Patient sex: M
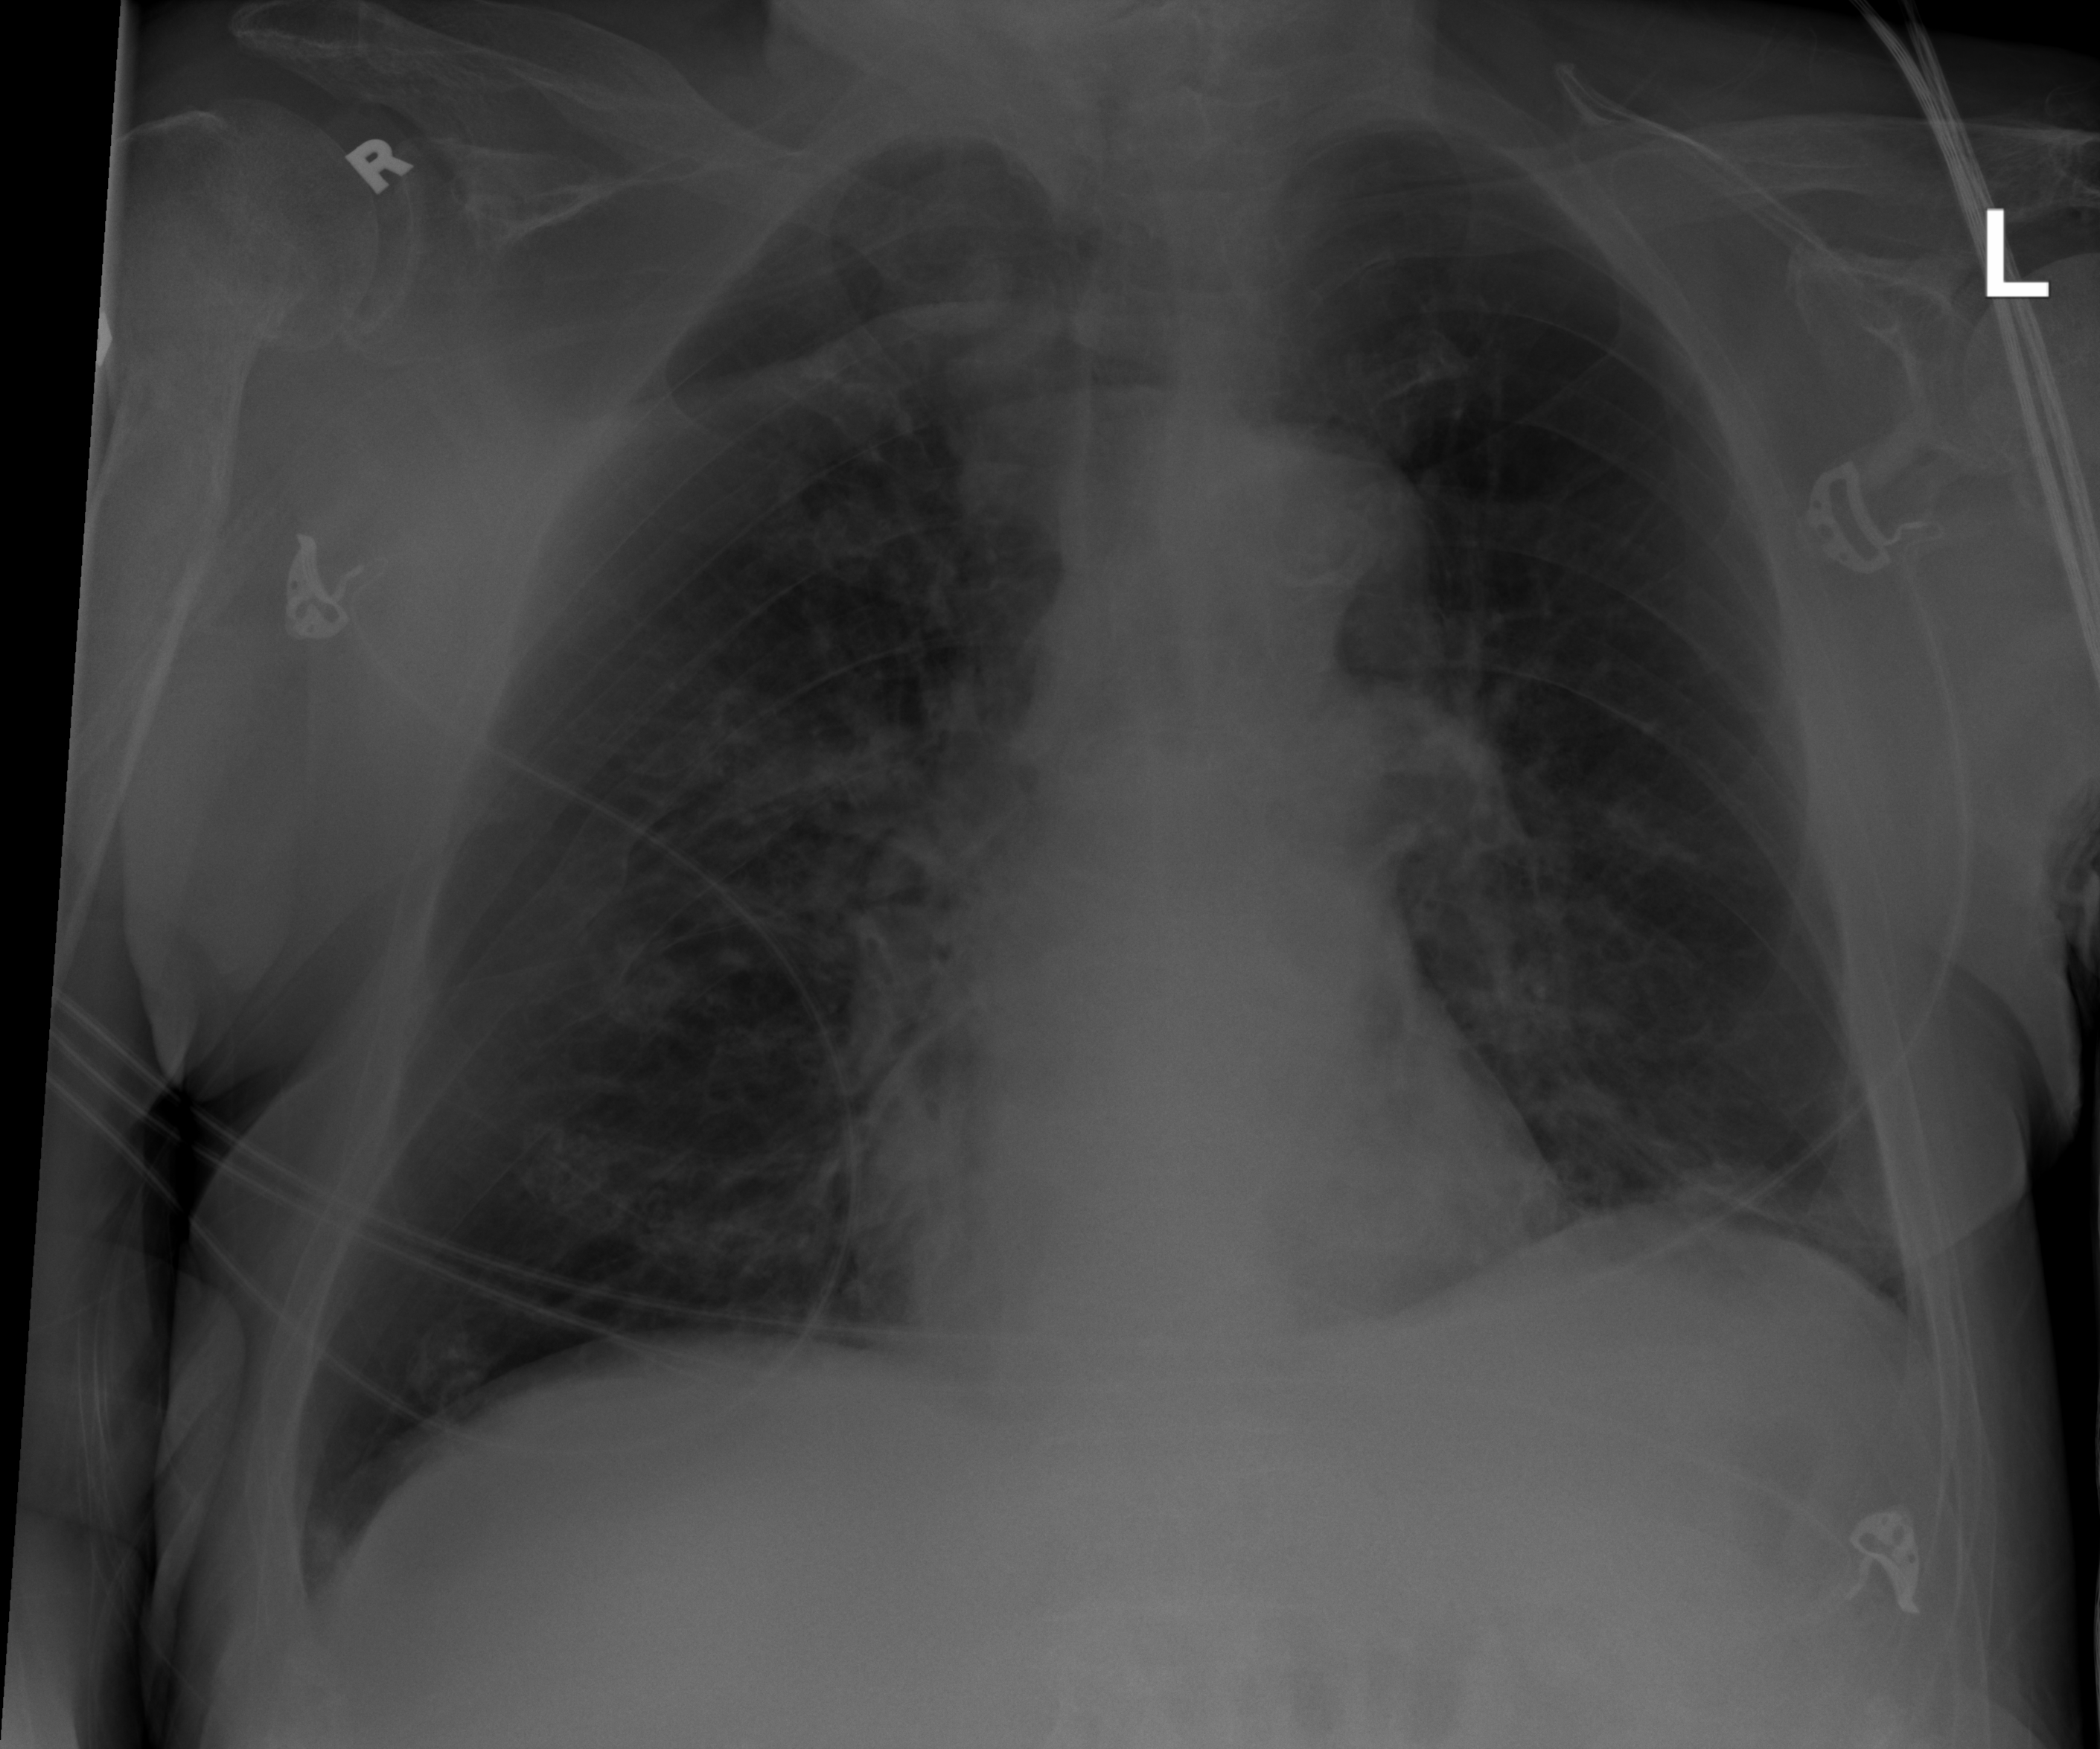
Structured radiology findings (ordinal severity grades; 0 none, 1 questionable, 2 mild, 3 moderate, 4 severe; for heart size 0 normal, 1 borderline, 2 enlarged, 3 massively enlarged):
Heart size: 0
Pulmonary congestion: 0
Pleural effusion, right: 0
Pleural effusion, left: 0
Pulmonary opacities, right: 2
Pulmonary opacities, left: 2
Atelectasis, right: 2
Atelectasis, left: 2